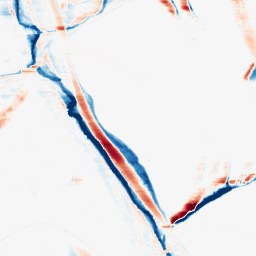
Category: morphological
Decomposition family: morphological_rect
Decomposition parameters: operation: average
width: 20
height: 3
Upsampling method: linear_exact
Upsampling parameters: scale: 8
Upsampling scale: 8